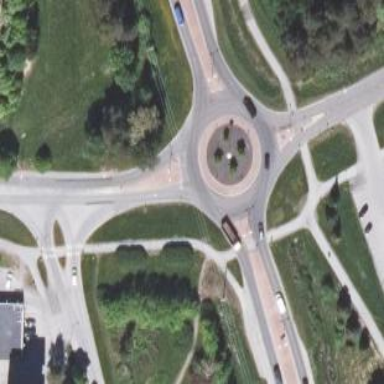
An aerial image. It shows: Secondary road with asphalt surface leading to roundabout junction.